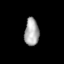
Tissue: lung
Cell type: Epithelial cells
Senescence score: 0.1679
Nuclear area (px): 389
Mean DAPI intensity: 169.308